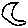
Label: moon